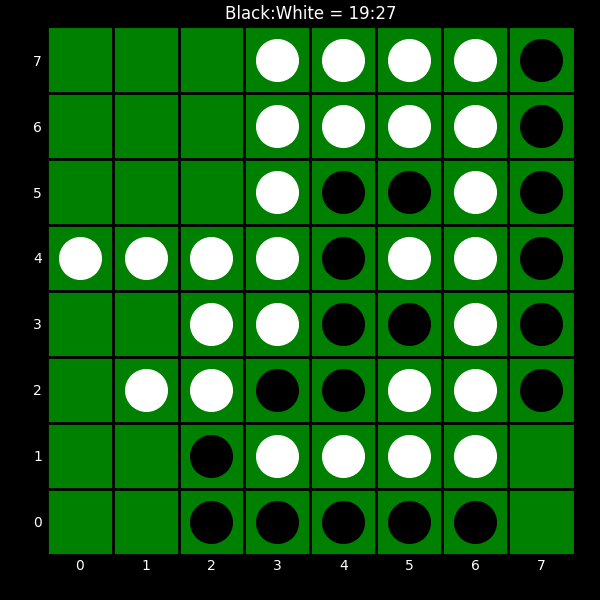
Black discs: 19
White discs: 27